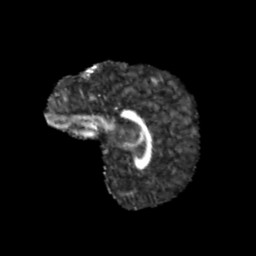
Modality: FA
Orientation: sagittal
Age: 10
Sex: male
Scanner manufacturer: siemens
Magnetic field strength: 3 T
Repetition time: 3.8 s
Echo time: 0.07 s